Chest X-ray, PA view. Patient: 61 years old, sex M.
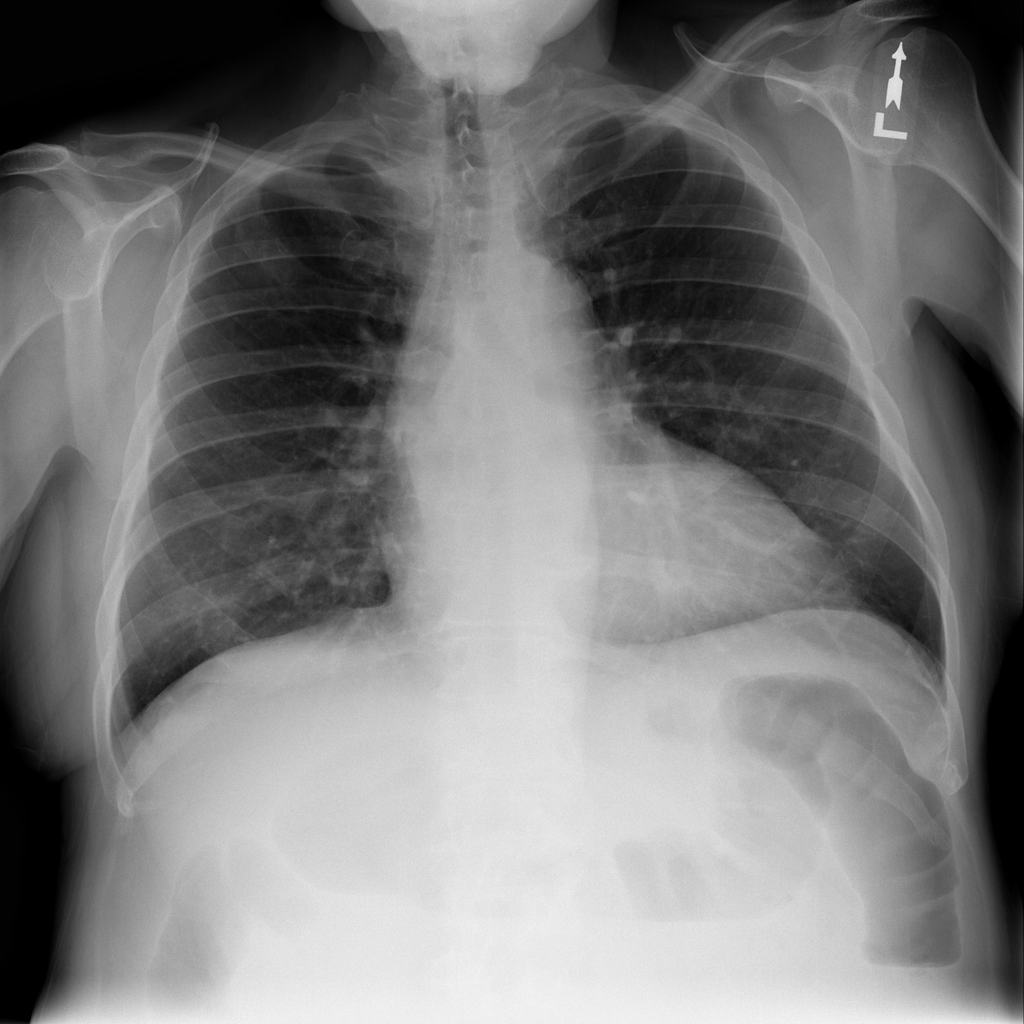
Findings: No Finding